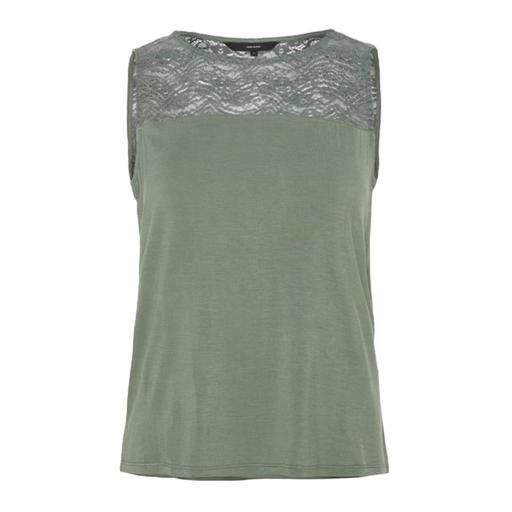
green lace-panel top, moss green tank top, lace-yoke t-shirt, white background